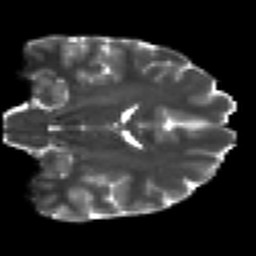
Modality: T2w
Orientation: coronal
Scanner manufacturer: siemens
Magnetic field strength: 3 T
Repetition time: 7.8 s
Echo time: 0.09 s